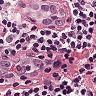
Metastatic tissue present: no